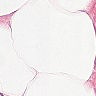
Metastatic tissue present: no